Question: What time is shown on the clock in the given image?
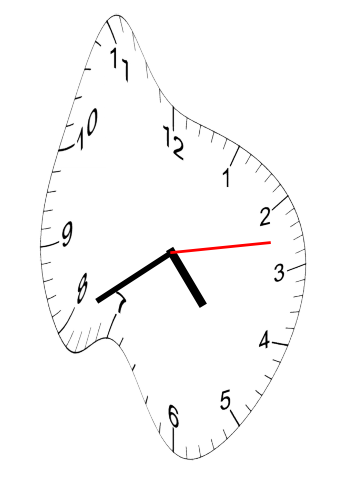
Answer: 04:40:13